Interaction volume radius: 5 \u00c5
Interaction volume height: 15 \u00c5
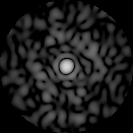
Disorder parameter: 0.7922